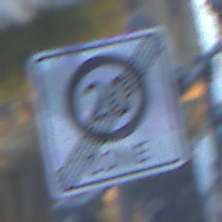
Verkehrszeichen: EndeZone20
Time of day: SunriseSunset
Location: Outdoor (Urban)
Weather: Clear
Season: NotSpecified
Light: Natural